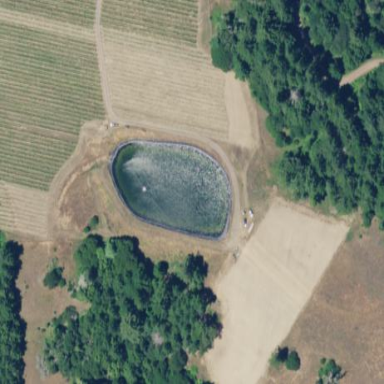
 specifically pond used for water storage."